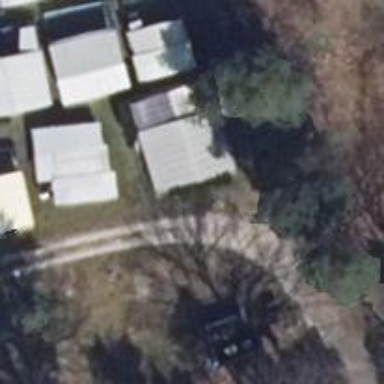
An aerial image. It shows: Driveway leading to service road.